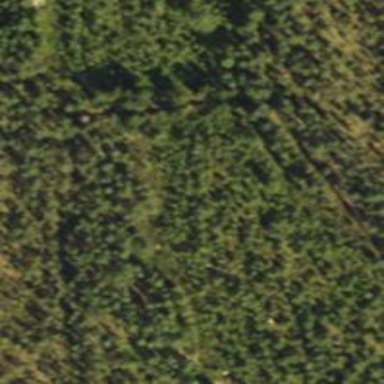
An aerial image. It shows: Serene woodland landscape.